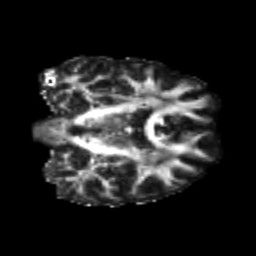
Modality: FA
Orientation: coronal
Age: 24
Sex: male
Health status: healthy
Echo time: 0.074 s